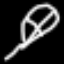
Label: leaf